Question: For example, I have this table:

I am using the following method to query from that table:
'''
public ArrayList<ArrayList<String>> getAllViandCategory() {
ArrayList<ArrayList<String>> data2 = new ArrayList<ArrayList<String>>();
ArrayList<String> data = new ArrayList<String>();
// Select All Query
String selectQuery = "SELECT * FROM " + "tbl_viand_category";
SQLiteDatabase db = this.getWritableDatabase();
Cursor cursor = db.rawQuery(selectQuery, null);
if (cursor.moveToFirst()) {
do {
data.add(cursor.getString(0));
data.add(cursor.getString(1));
data2.add(data);
} while (cursor.moveToNext());
}
return data2;
}
'''
I am not getting the desired output. I am getting this: '[1,Fish,2,Vegetables,3,Meat,4,Rice,5,Etc]' instead of '[[1,Fish],[2,Vegetables],[3,Meat],[4,Rice],[5,Etc]]'
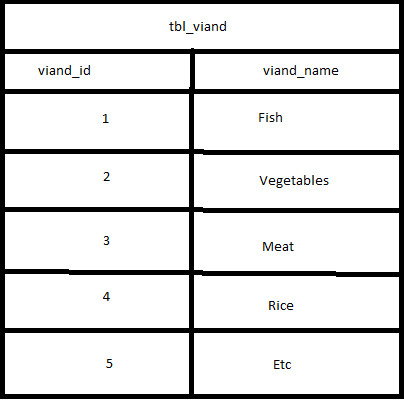
Answer: What you have is a List of Lists. The outer list has objects which has lists.
'''
// Code to add a list object into outer list.
data2.add(data);
'''
You will notice that you have created the data object just once. So basically the same object is inserted into data2 again and again.
You need to create a new data object for each iteration.
'''
// New Code
if (cursor.moveToFirst()) {
do {
data = new ArrayList<String>();
data.add(cursor.getString(0));
data.add(cursor.getString(1));
data2.add(data);
} while (cursor.moveToNext());
}
'''
Hope that helps :D